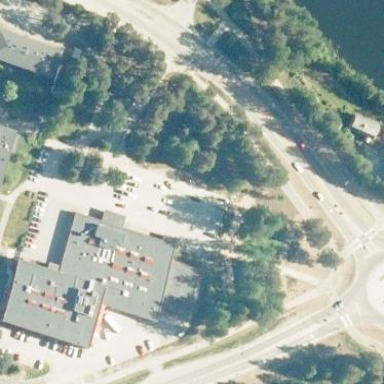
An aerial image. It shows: Hospital providing healthcare services.